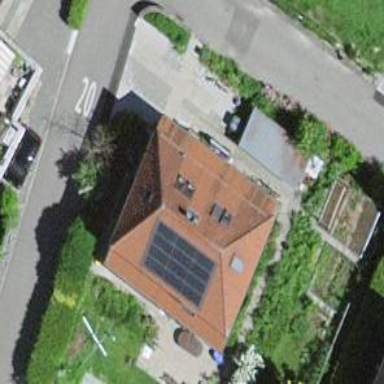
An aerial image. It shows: Solar power generator using photovoltaic method with solar photovoltaic panel types.